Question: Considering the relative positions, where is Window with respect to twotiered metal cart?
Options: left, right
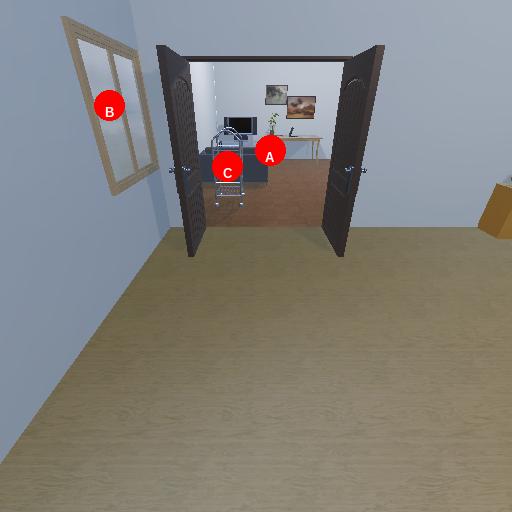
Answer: left